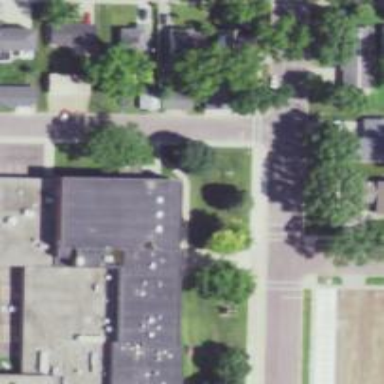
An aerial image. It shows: Residential road with asphalt surface and sidewalk on the left side.